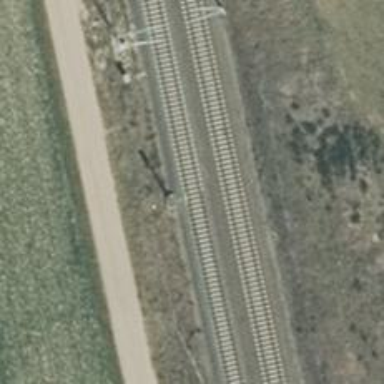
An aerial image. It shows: Railway signal.